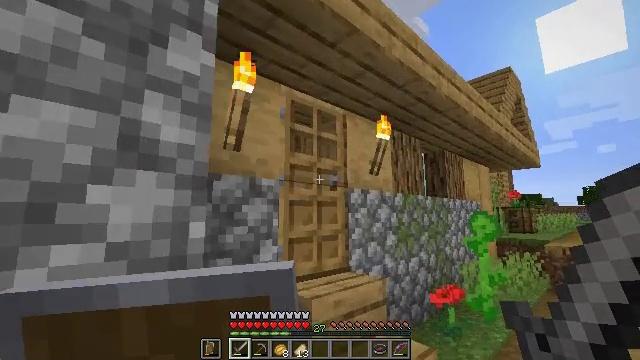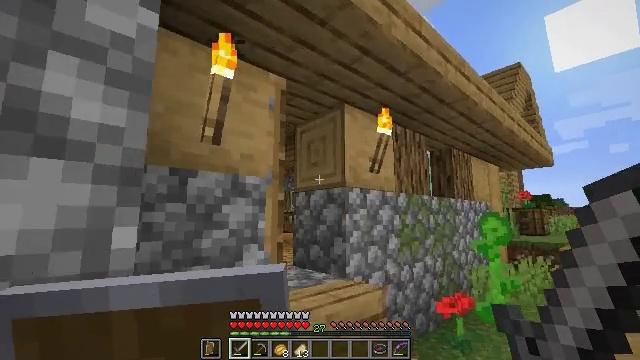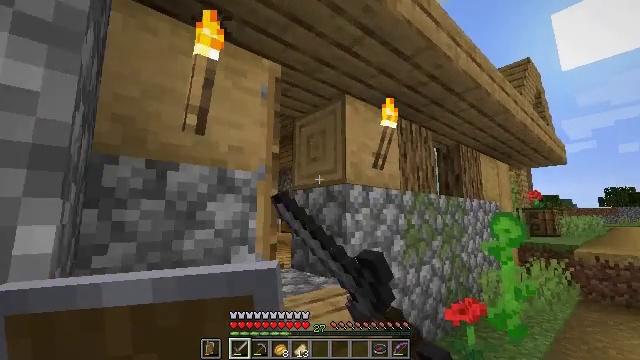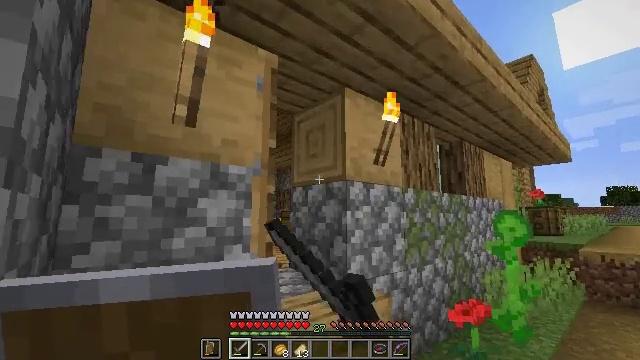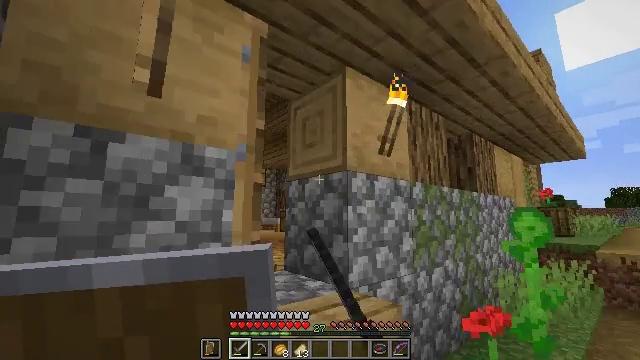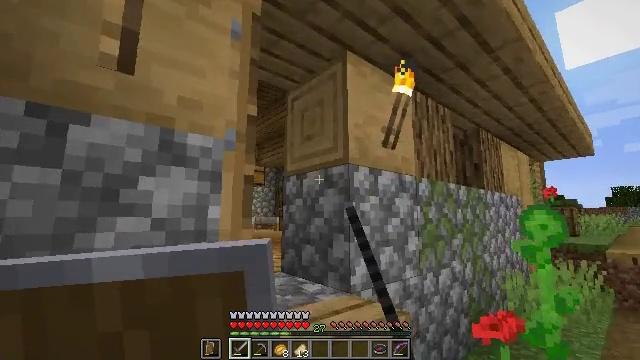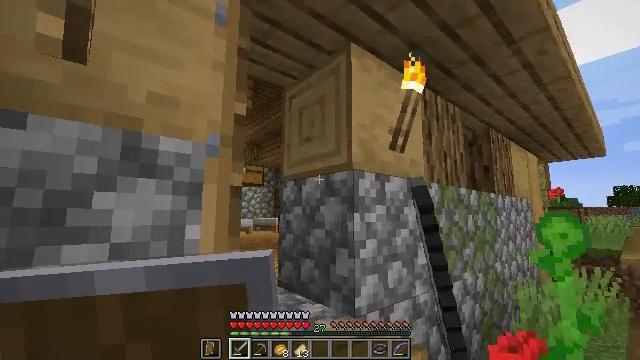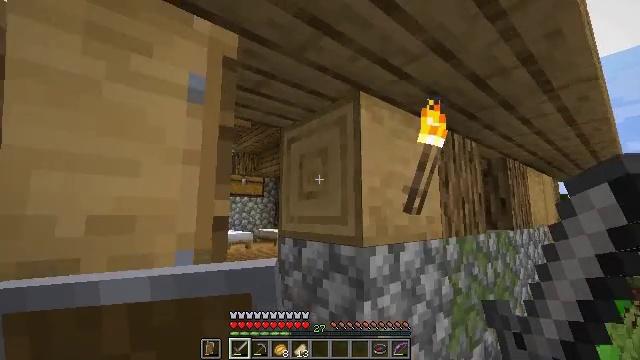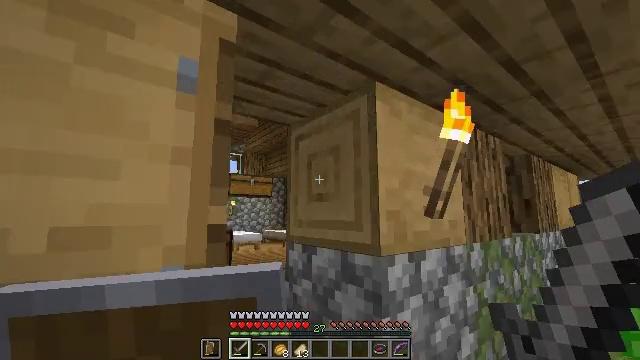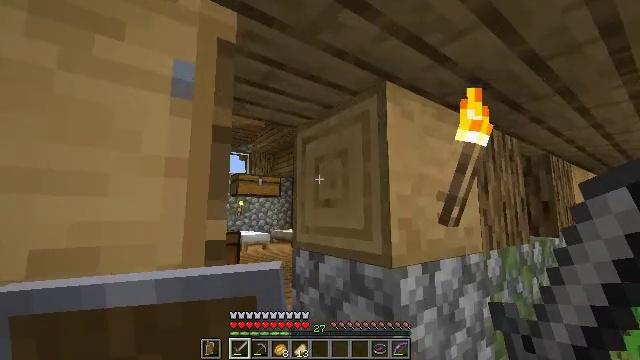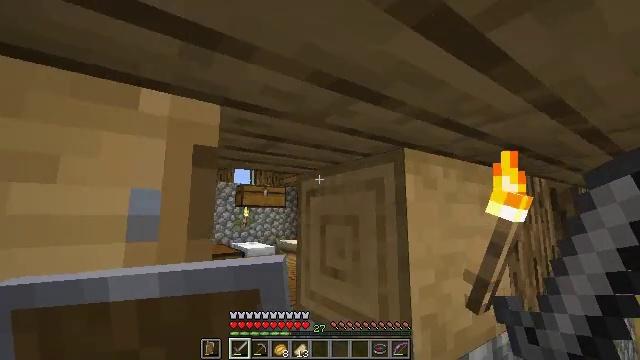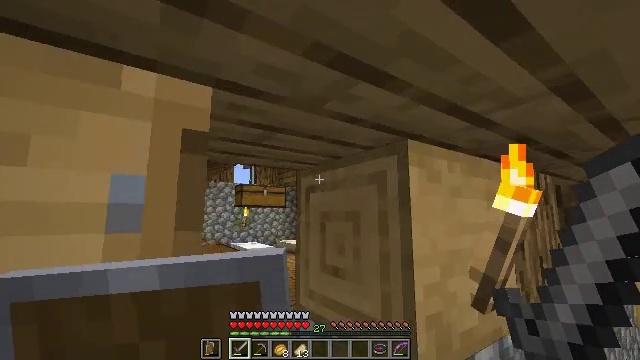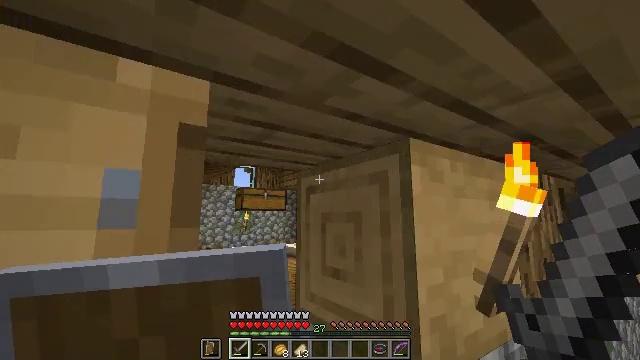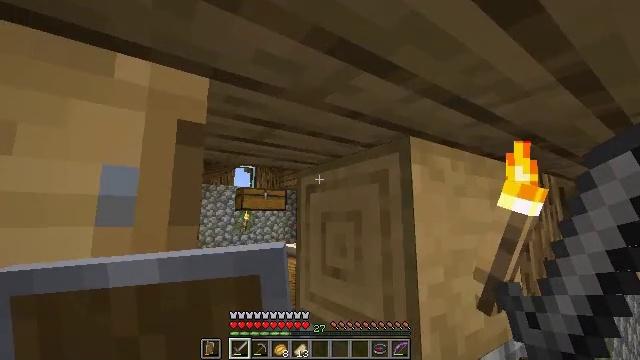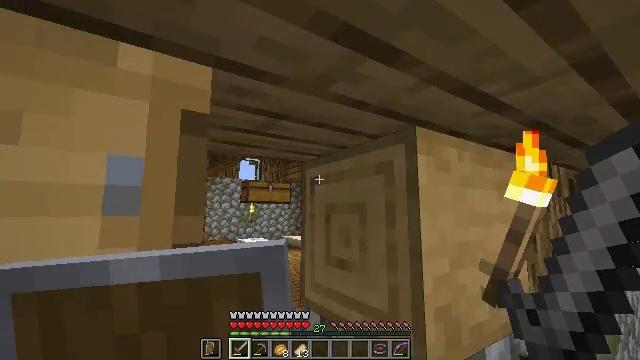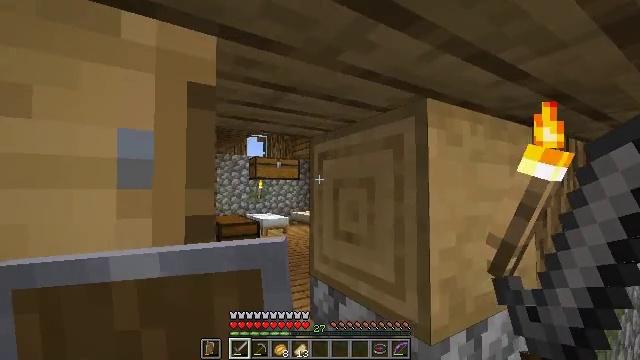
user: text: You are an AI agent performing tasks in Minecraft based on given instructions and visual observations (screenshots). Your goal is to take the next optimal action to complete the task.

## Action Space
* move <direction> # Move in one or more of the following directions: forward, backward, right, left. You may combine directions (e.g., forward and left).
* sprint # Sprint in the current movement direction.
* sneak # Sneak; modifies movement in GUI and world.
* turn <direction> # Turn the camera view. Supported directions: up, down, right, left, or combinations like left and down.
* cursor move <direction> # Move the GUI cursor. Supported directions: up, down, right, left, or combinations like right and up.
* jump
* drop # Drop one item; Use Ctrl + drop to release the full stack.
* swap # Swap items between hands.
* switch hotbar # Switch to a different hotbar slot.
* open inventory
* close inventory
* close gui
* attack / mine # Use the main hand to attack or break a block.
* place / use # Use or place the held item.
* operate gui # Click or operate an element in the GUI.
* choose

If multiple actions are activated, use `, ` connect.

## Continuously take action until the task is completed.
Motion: motion action
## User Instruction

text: Break the white bed to relocate it.
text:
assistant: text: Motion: move forward, turn left, use / place
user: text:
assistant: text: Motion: move forward, use / place
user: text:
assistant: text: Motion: move forward, use / place
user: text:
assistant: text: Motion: move forward
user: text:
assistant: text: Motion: move forward
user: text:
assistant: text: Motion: move forward
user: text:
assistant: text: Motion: move forward
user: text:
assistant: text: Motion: move forward, turn left
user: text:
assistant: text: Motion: turn left
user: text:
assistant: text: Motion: turn left
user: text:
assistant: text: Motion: turn left
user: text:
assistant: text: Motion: no_op
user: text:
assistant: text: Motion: no_op
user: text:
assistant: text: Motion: turn left and down
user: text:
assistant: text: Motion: turn left and down
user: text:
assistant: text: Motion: turn left and down
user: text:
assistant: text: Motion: move forward, turn left
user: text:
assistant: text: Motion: move forward, turn left and down
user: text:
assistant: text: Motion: move forward, turn left and down
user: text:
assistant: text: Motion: move forward, turn left and down
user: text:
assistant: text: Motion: move forward and move right
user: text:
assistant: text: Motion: move forward and move right, turn left
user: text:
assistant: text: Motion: move forward and move right, turn left
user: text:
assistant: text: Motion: move forward and move right, turn left
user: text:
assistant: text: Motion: move forward, turn left
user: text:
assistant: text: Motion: move forward, turn left
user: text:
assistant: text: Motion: move forward, turn left
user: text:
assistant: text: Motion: move forward
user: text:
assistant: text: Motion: move forward, turn down
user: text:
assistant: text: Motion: move forward, turn left and down